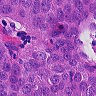
Metastatic tissue present: yes